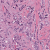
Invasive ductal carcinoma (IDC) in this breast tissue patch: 1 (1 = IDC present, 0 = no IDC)